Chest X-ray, PA view. Patient: 31 years old, sex M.
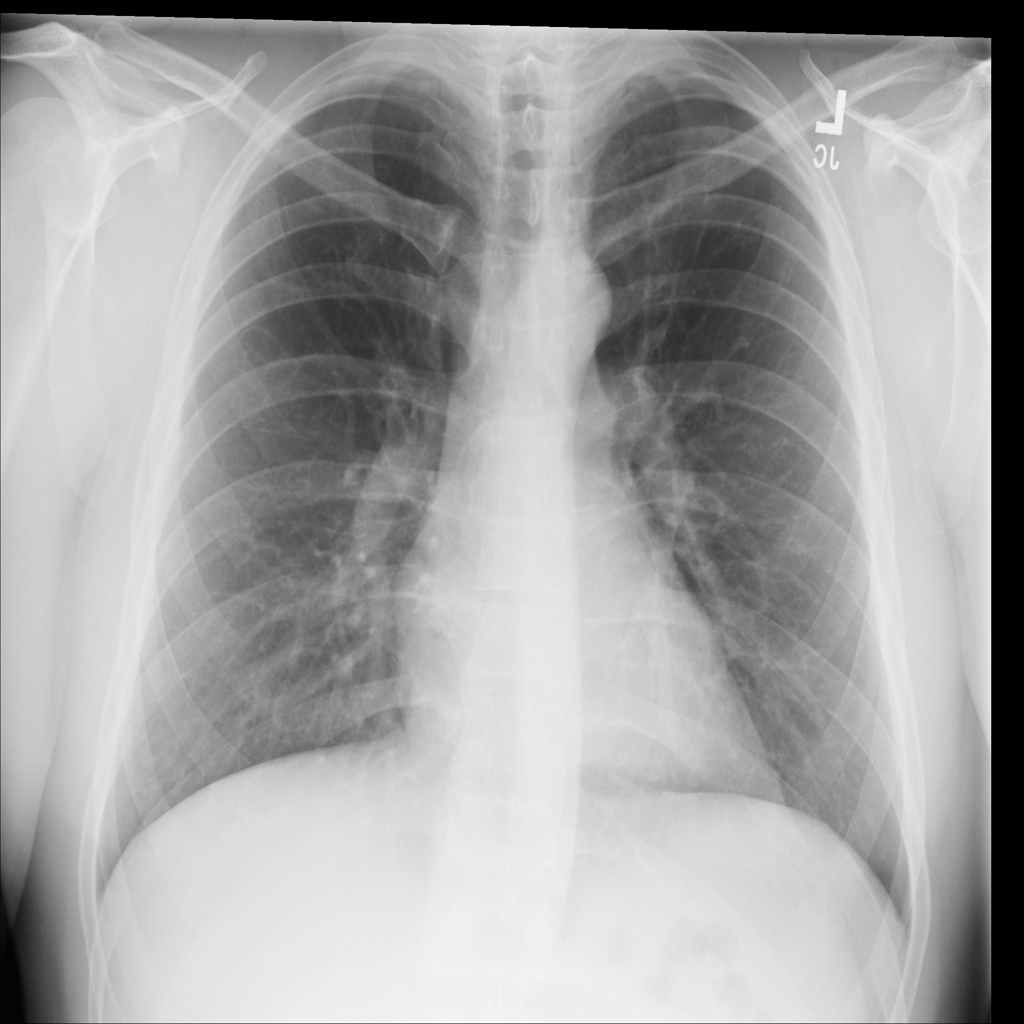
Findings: No Finding